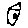
Label: house